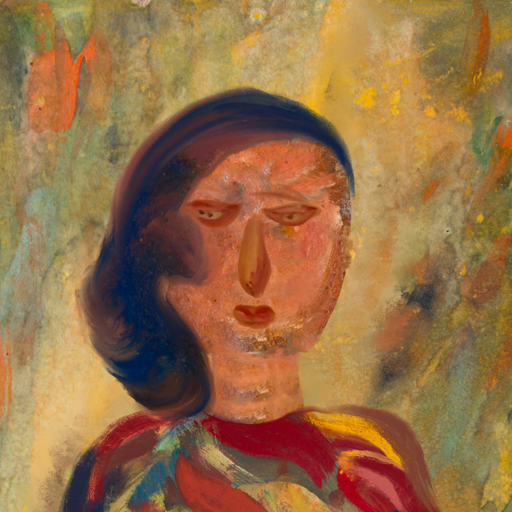
Background: Comrade, Head And Neck Front: Boggyland, Face Front: Pious_Lady, Bust: Mother_And_Son_Son, Hair Front: Mother_And_Son_Son, Head Accessory: Blank, Second Necklace: Blank, Necklace: Blank, Baby: Blank